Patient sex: F
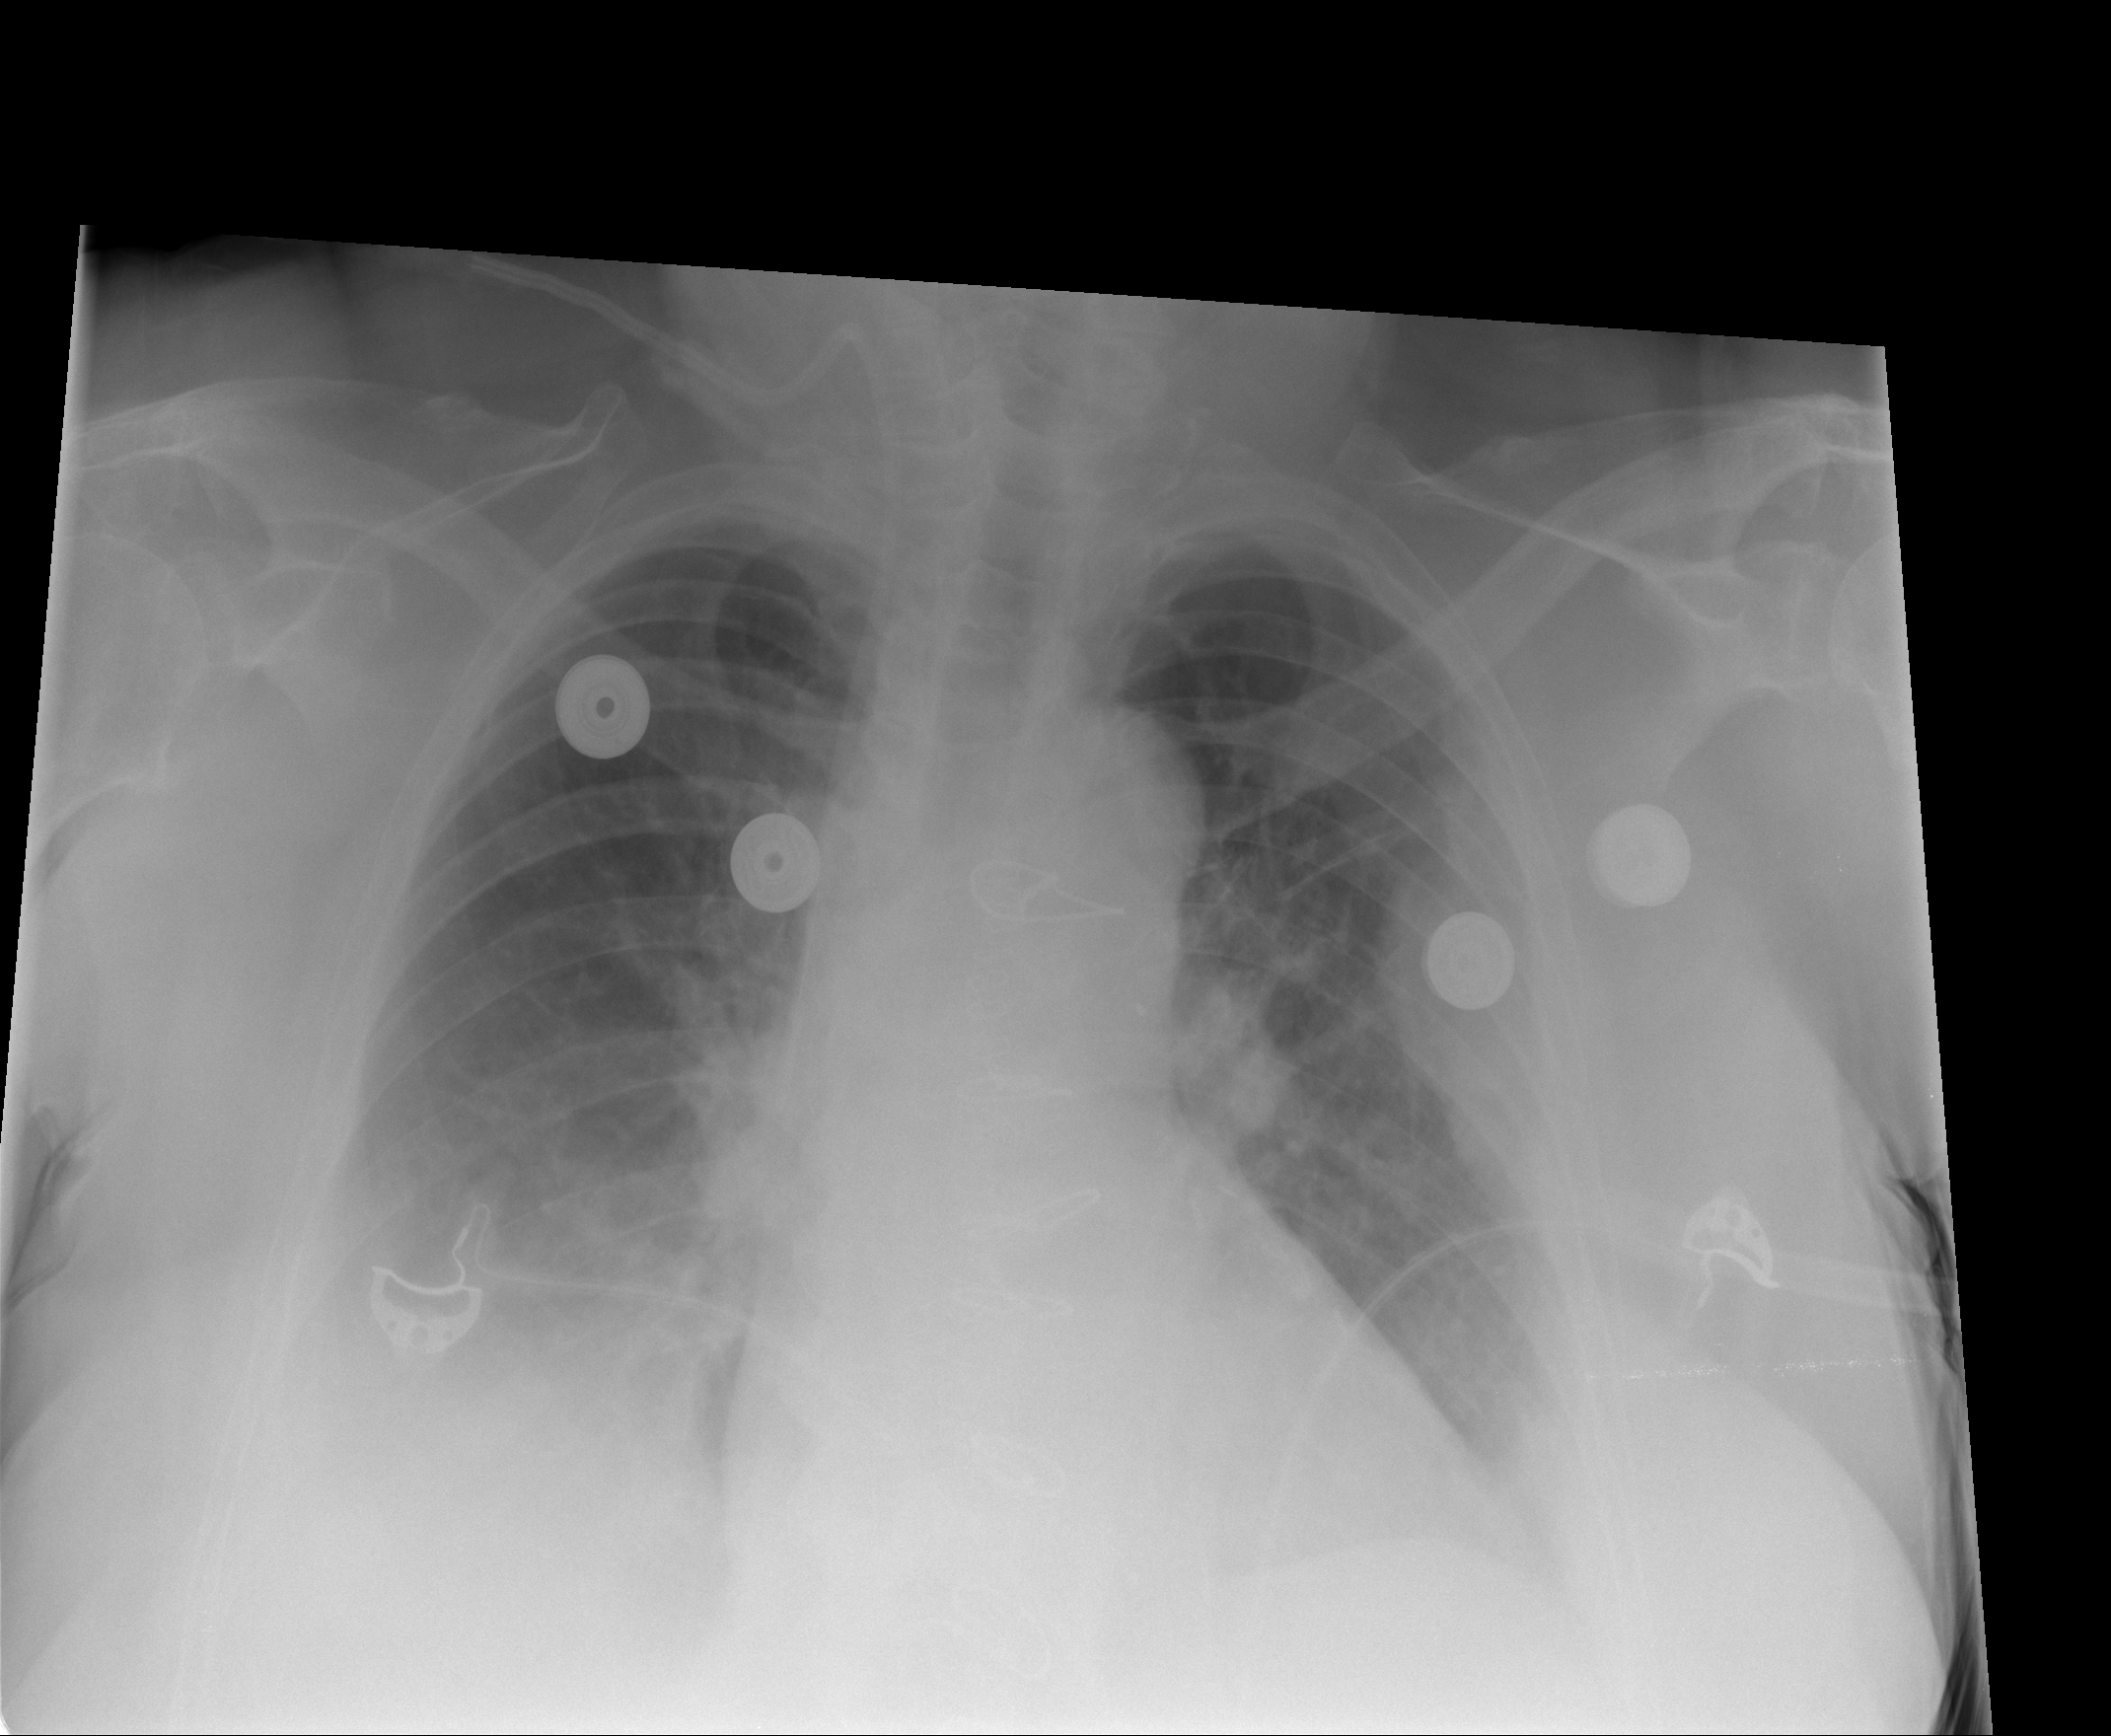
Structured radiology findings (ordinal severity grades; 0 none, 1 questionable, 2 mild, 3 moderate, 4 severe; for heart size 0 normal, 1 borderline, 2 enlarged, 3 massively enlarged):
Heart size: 2
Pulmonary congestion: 2
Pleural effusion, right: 2
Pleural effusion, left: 0
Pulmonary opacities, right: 0
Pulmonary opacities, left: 0
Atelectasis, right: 2
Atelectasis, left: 0